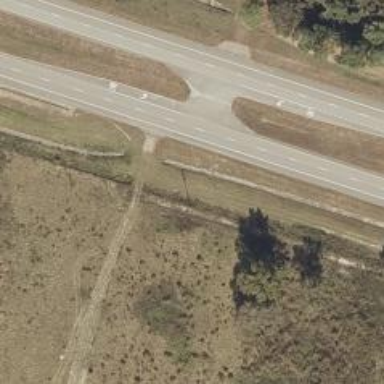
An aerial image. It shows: Trunk link highway.